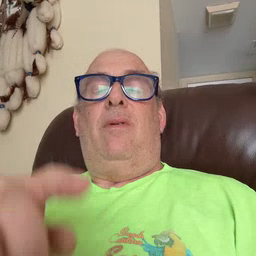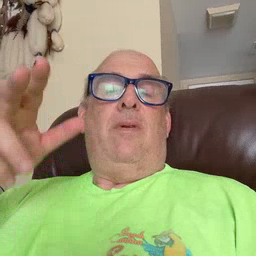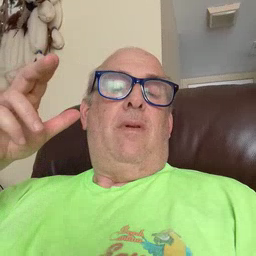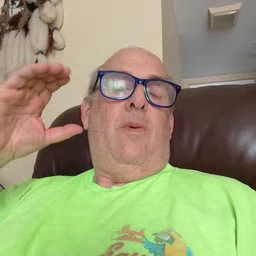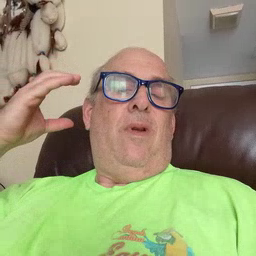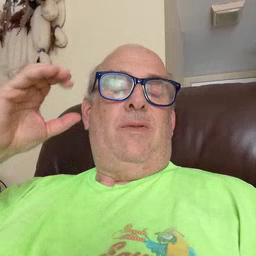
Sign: radio